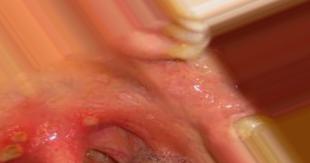
Condition: Mouth Ulcer